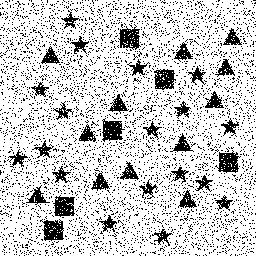
Squares: 6
Triangles: 12
Stars: 18
Total shapes: 36